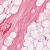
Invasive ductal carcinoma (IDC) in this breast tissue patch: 0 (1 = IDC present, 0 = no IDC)